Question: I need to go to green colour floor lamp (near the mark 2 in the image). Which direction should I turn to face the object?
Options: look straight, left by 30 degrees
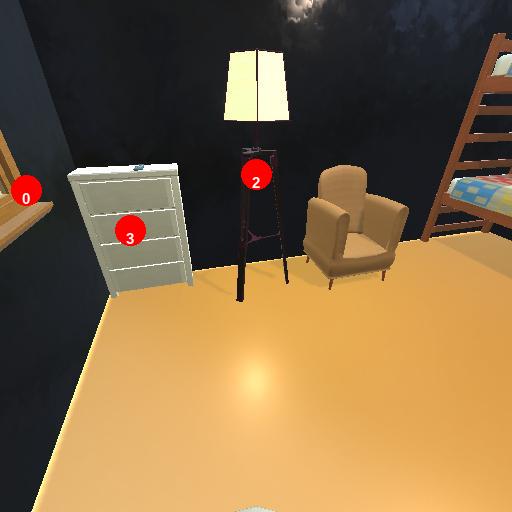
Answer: look straight